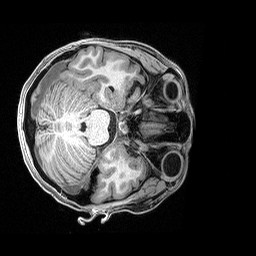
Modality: T1w
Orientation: axial
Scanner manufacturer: siemens
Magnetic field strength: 3 T
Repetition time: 2.4 s
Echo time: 0.00122 s